Question: I'm using jzebra version on one of my systems to print labels.
There was an issue where applet was not loading on windows XP machine.
When checked the java version was old(7u45) and I updated it to 7u55.
Now a strange issue has started occuring on that system.

This message appears when ever I try to print any labels.
As you can see the warning is not complete, it states , where there is no information above.
I have already tried
setting security to medium,
adding url to exception and
setting in
There is no issue on the win7 machines.
Is there any solution to this as it is very critical to my application?
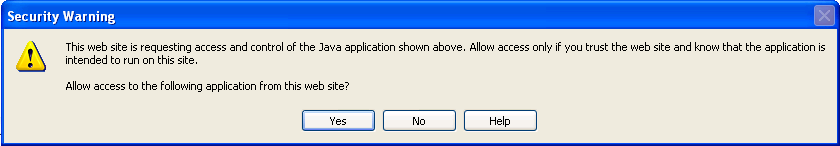
Answer: I found this to be more useful.
<URL>
There is an issue in windows XP java runtime which ignores : , which was causing this issue.